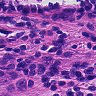
Metastatic tissue present: no